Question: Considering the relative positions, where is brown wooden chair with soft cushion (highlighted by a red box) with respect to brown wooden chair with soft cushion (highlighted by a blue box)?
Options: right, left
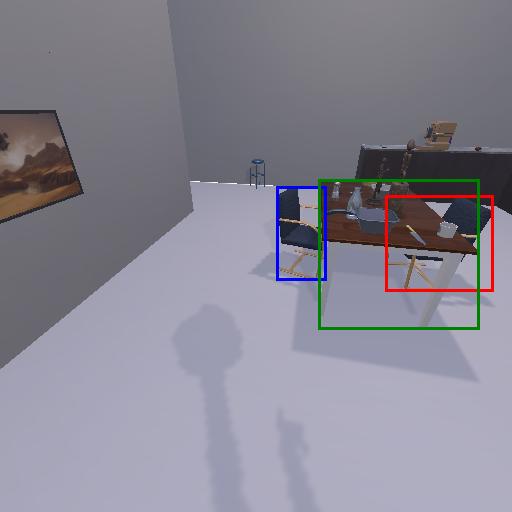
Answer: right